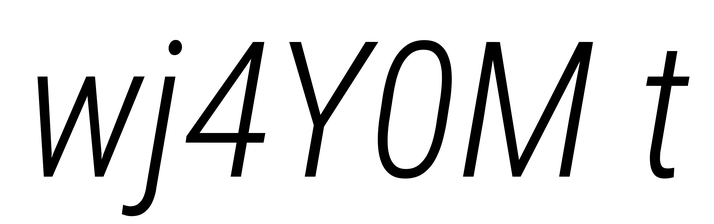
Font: Roboto-Italic_Condensed_Light_Italic